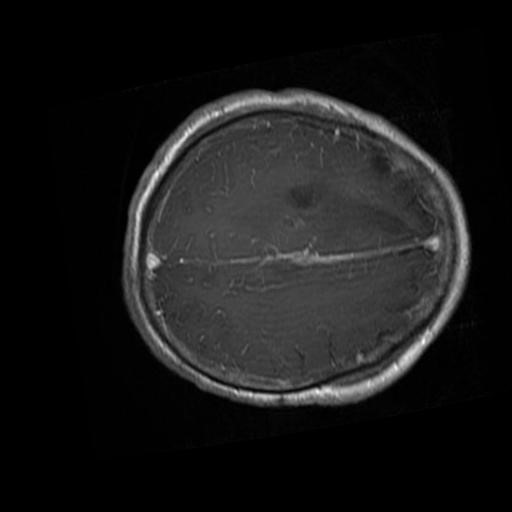
Label: brain_glioma